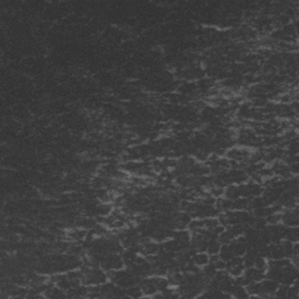
Label: frost